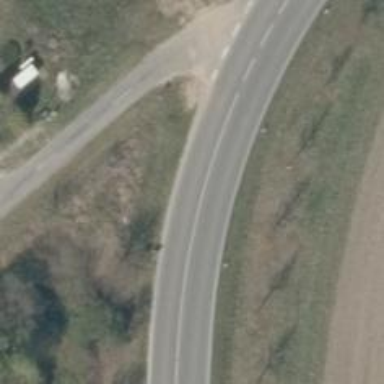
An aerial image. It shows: Secondary road with asphalt surface.